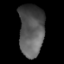
Tissue: lung
Cell type: Epithelial cells
Senescence score: 0.1741
Nuclear area (px): 1285
Mean DAPI intensity: 86.486